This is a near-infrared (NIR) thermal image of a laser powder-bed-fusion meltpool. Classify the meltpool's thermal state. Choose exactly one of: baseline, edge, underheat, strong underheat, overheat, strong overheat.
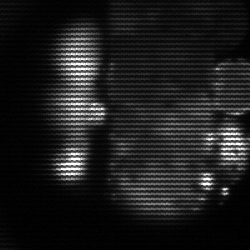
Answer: strong underheat